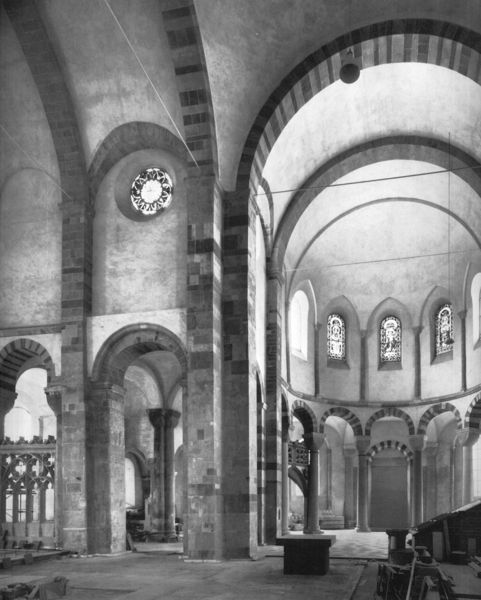
Titel: St. Maria im Kapitol in Köln
Standort: Köln, St. Maria im Kapitol (EU - D - NRW)
Schlagwörter: fenster, marmor, säule, säulen, ornament, architektur, stein, innenraum, kirche, rund, bogen, rundbogen, kuppel, innenansicht, halle, foto, fotografie, bögen, gewölbe, dom, altar, hauptschiff, kathedrale, kapitell, mittelschiff, rosette, spitzbögen, apsis, romanik, gothik, säulengang, bogengang, vierung, querschiff, kirchenfenster, inkrustation, würfelkapitell, gewälbe, #innenansicjht